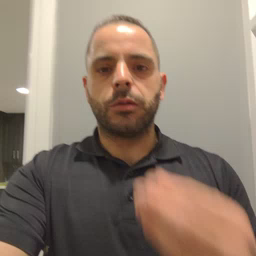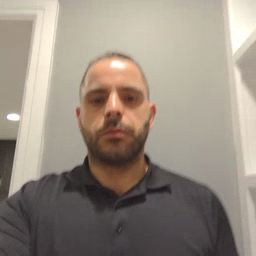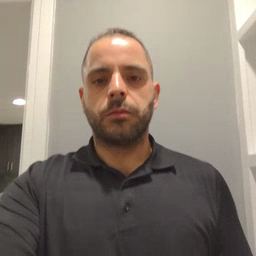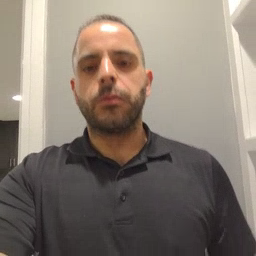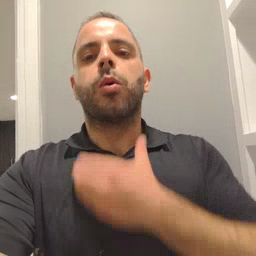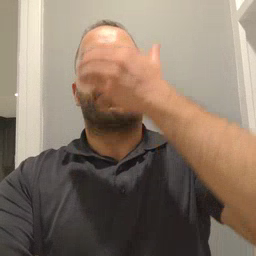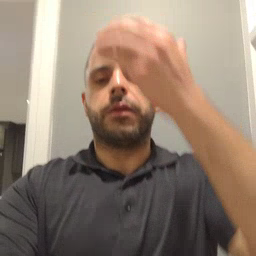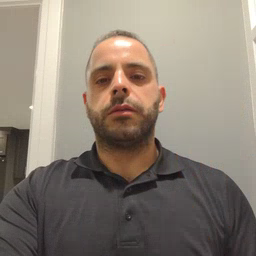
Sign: giraffe